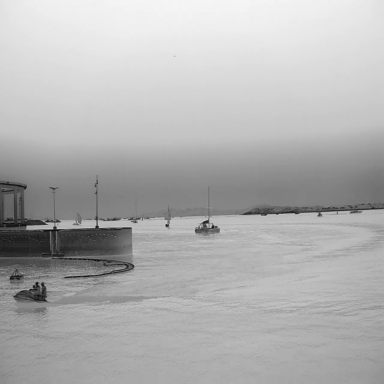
There is a canoe in the infrared image.